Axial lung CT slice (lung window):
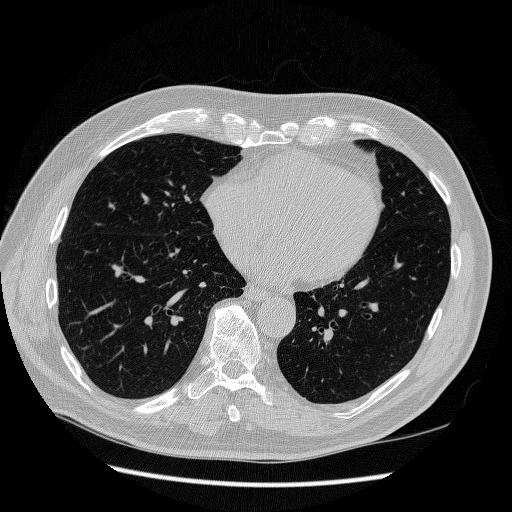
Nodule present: no